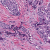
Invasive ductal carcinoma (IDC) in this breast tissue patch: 1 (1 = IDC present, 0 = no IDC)